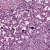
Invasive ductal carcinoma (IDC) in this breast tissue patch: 1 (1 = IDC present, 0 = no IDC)